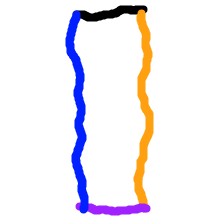
Shape: rectangle